Aerial crown-view tile of a tropical tree (Barro Colorado Island, Panama), acquired 20250317:
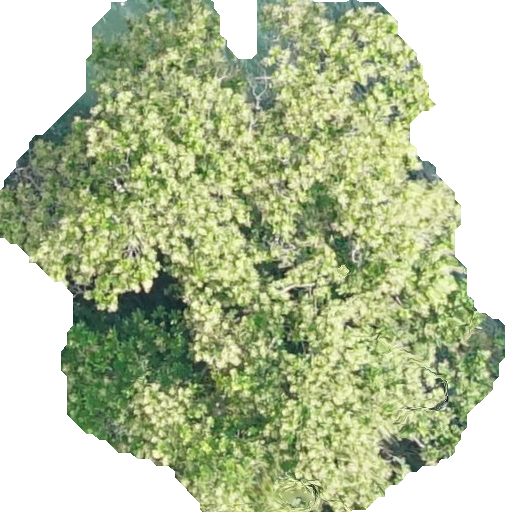
Species: Anacardium excelsum
GBIF accepted scientific name: Anacardium excelsum
Crown area: 282.727 m²